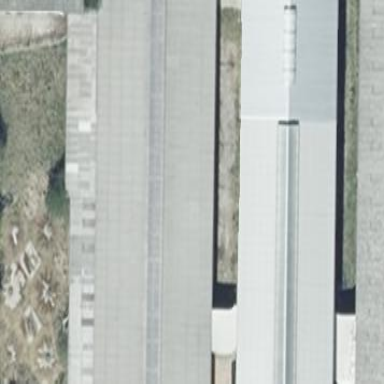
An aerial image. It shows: Gabled farm auxiliary building with light gray roof. The roof is oriented along the structure.